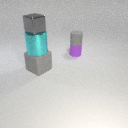
large cyan metal cylinder above large gray rubber cube